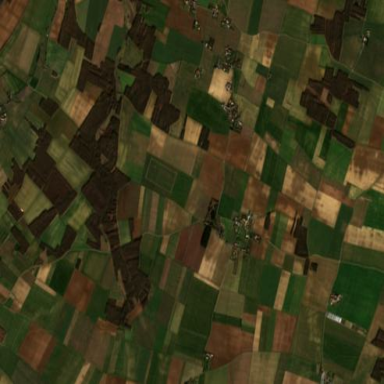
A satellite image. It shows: Farmland in rural area.